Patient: sex M, age 59
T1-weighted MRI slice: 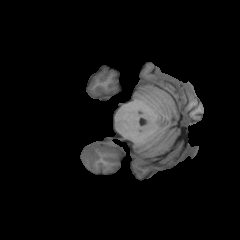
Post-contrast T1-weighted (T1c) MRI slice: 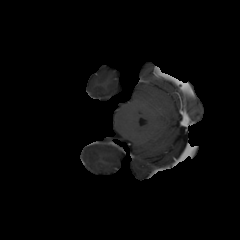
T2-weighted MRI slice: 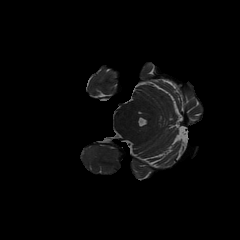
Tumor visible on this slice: yes
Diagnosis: Astrocytoma, IDH-wildtype
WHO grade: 3